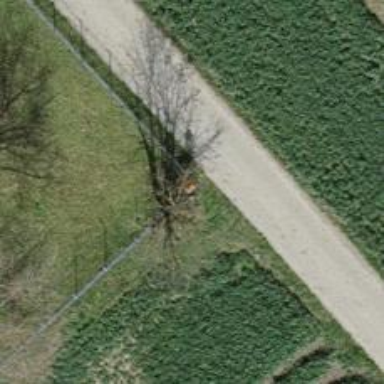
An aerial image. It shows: Aerial marker colored orange.